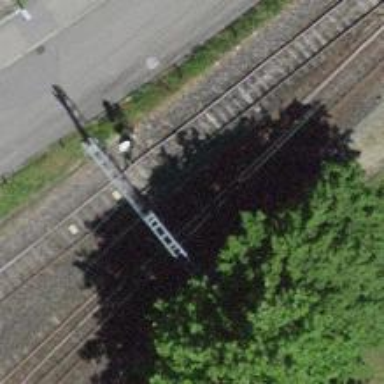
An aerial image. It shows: Railway switch.